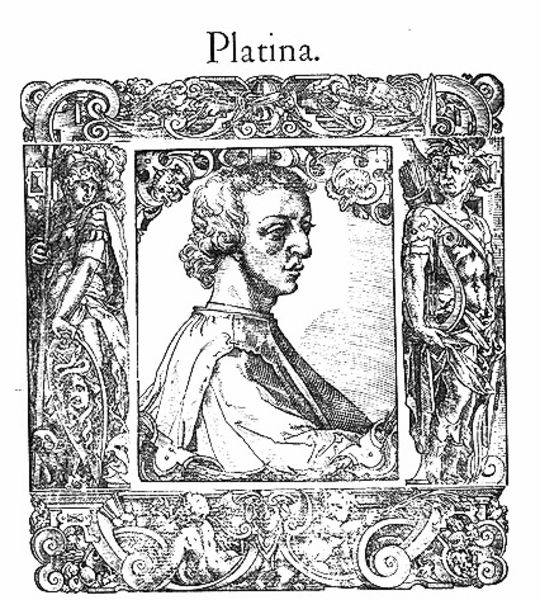
Titel: Bildnis des Bartolomeo Platina
Künstler: Tobias Stimmer
Institution: (Seriendruck)
Schlagwörter: feder, flügel, mann, umhang, weiß, menschen, frau, kleid, mund, männer, nase, profil, rücken, schwarz, zeichnung, dame, muster, ornament, hemd, augen, kleidung, rahmen, bild, bildnis, hals, portrait, porträt, gewand, haare, mantel, lippen, locken, renaissance, kinder, engel, putto, ranken, holzschnitt, schrift, rahmung, bogen, grafik, graphik, figuren, krieg, lanze, soldaten, muskeln, floral, ornamente, verzierung, schild, maske, philosoph, buch, motiv, druck, schwarzweiss, stich, seite, text, waffen, buchstaben, soldat, überschrift, helm, ritter, rüstung, girlanden, wappen, schnörkel, voluten, götter, krieger, gelehrter, muscheln, goethe, putten, verloren, mars, köcher, putti, athene, pfeile, athena, bogenschütze, humanist, habsburger, bandelwerk, platine, platon, plato, platina, schutzpatron, nese, gelehrtenproträt, giovio